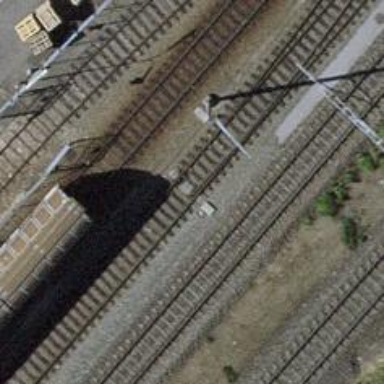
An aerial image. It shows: Railway switch.